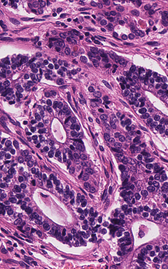
Tumor epithelial tissue: yes
Tumor-associated stroma tissue: yes
Normal tissue: no